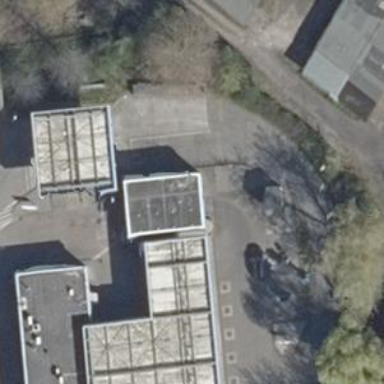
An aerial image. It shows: Car wash facility.